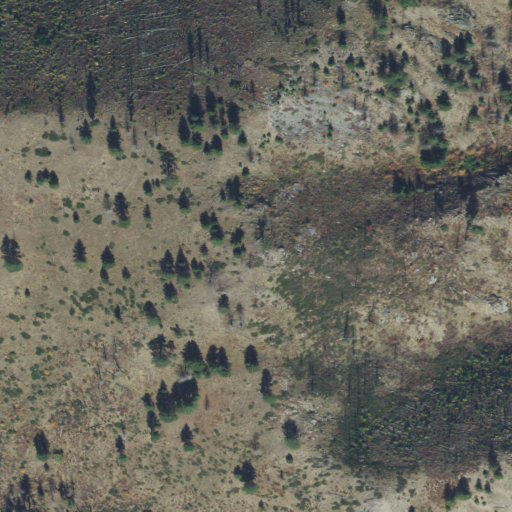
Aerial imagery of mountain in Idaho named Salamander Butte containing shrub, grassland, and evergreen forest